Interaction volume radius: 10 \u00c5
Interaction volume height: 10 \u00c5
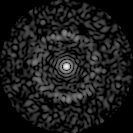
Disorder parameter: 0.8313